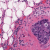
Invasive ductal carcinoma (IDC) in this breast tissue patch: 0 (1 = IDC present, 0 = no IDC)